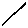
Label: line